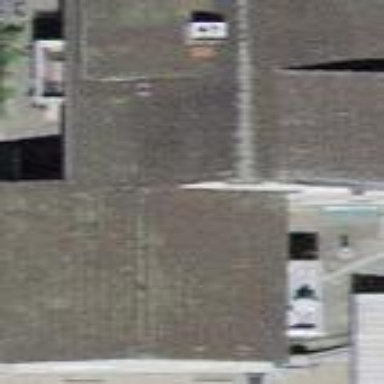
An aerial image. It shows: Terrace building with gabled roof.